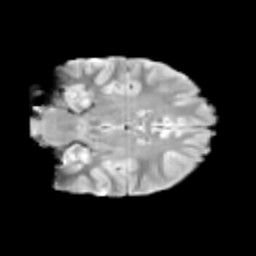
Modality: T2w
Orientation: coronal
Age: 13
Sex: female
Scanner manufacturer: siemens
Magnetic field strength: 3 T
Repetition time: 3.8 s
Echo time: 0.07 s